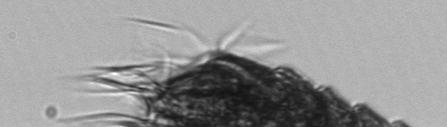
Label: Laboea_strobila